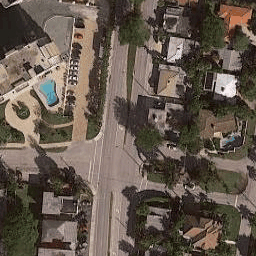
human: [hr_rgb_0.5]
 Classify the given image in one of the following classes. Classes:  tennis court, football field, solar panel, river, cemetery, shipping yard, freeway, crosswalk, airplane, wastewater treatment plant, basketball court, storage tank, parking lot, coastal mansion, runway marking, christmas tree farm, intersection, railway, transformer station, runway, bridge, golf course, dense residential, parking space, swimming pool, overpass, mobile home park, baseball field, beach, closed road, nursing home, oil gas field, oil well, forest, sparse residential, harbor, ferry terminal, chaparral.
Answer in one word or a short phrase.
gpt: intersection